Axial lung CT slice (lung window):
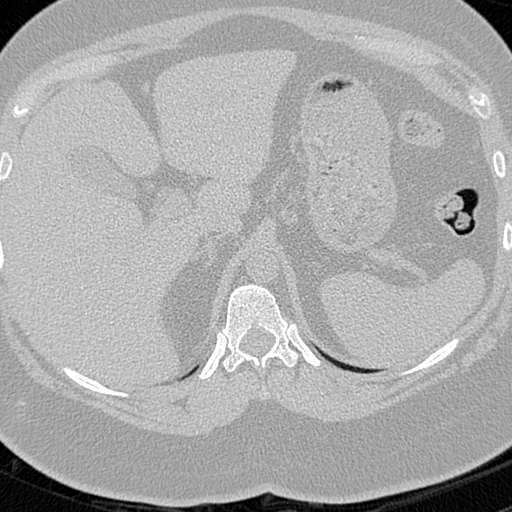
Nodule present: no